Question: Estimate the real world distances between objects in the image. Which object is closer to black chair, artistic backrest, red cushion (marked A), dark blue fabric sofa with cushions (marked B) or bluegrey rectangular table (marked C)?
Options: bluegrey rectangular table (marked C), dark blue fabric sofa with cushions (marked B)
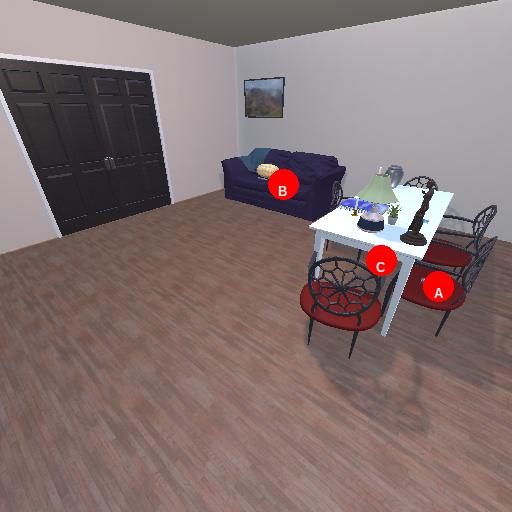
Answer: bluegrey rectangular table (marked C)